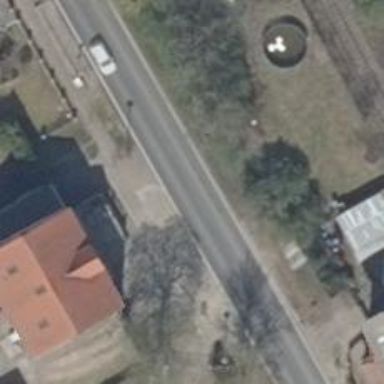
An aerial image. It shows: Public transport stop position.